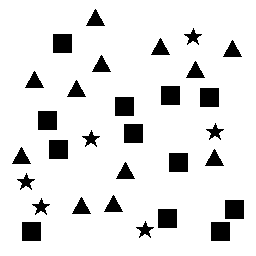
Squares: 12
Triangles: 12
Stars: 6
Total shapes: 30